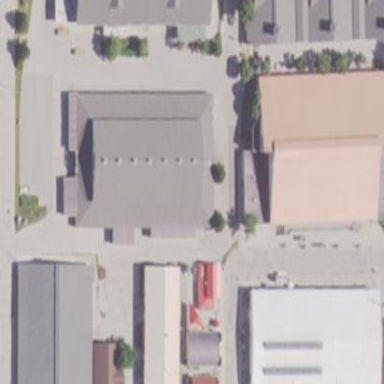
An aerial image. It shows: Cowshed building.